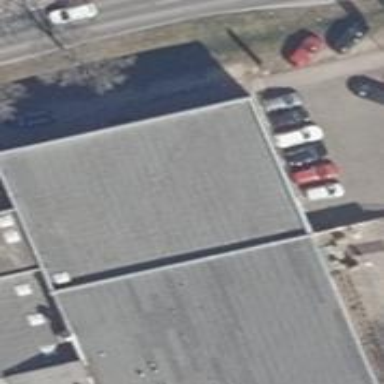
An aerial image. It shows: Car shop.